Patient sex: M
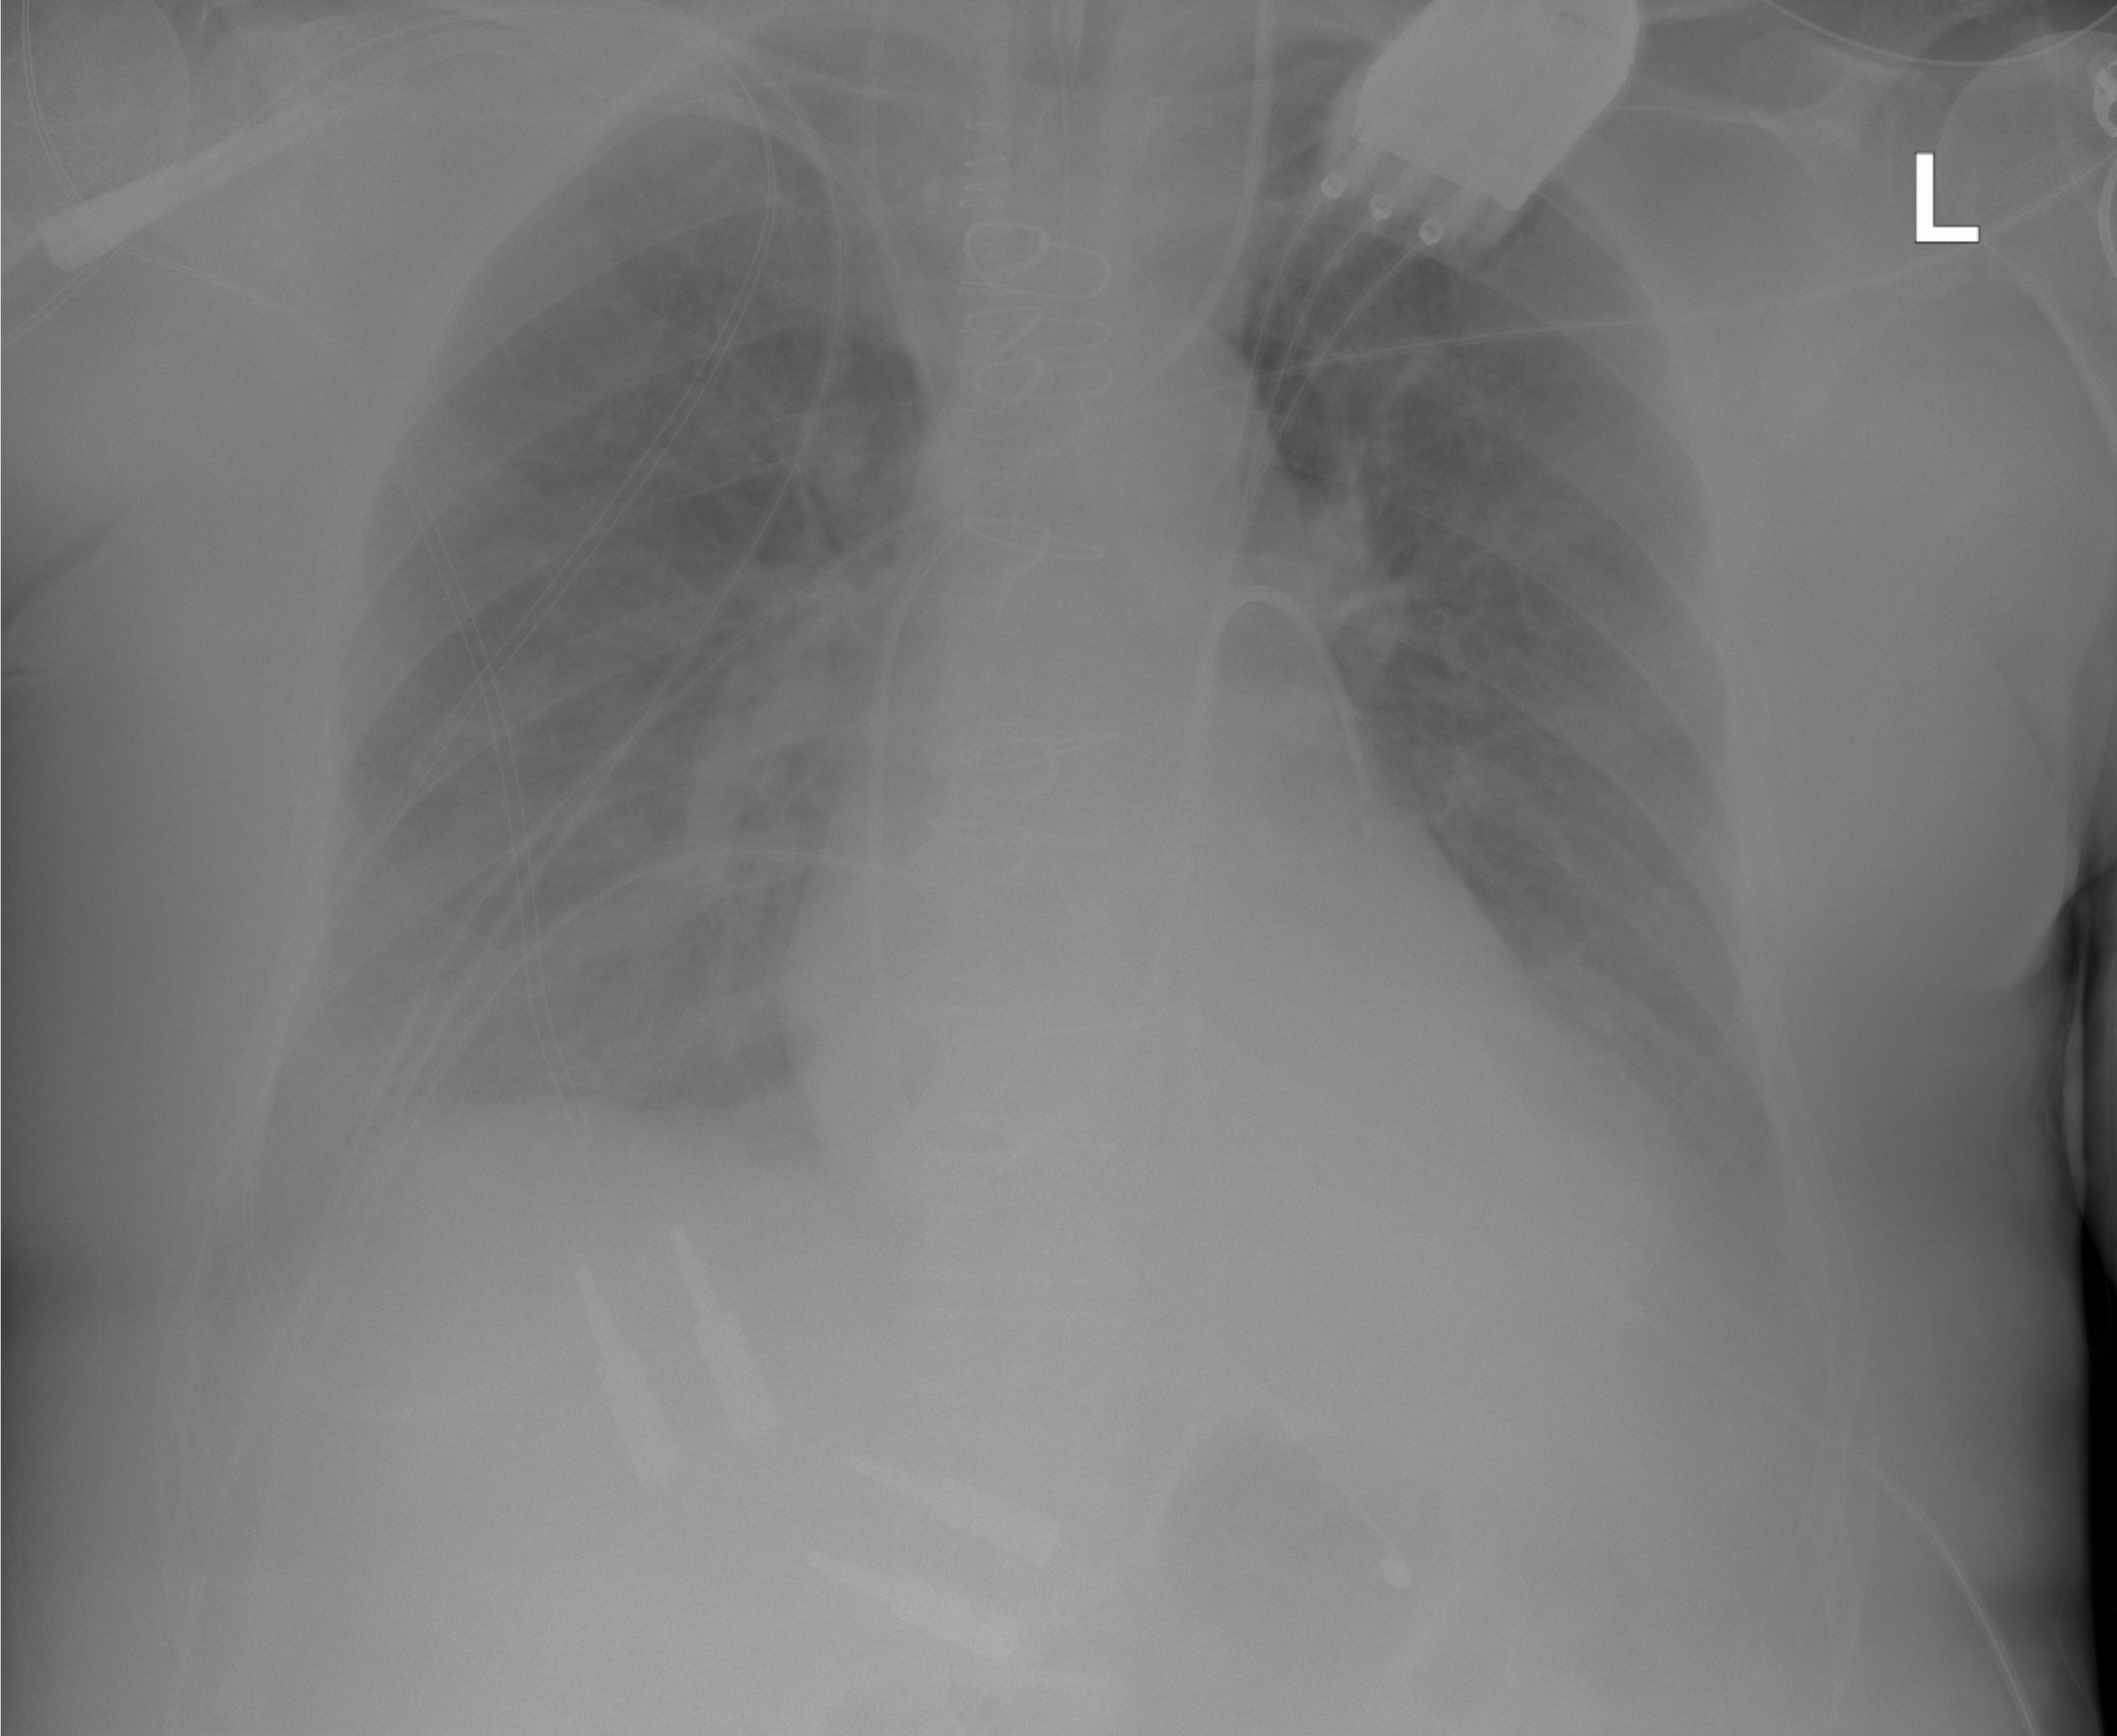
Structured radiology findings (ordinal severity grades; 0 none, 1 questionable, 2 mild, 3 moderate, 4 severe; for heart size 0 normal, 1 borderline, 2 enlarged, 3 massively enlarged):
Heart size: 0
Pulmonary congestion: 2
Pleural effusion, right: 2
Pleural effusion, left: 2
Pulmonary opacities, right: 3
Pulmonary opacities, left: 2
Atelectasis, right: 3
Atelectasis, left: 3